Question: What is the measurement shown in the image?
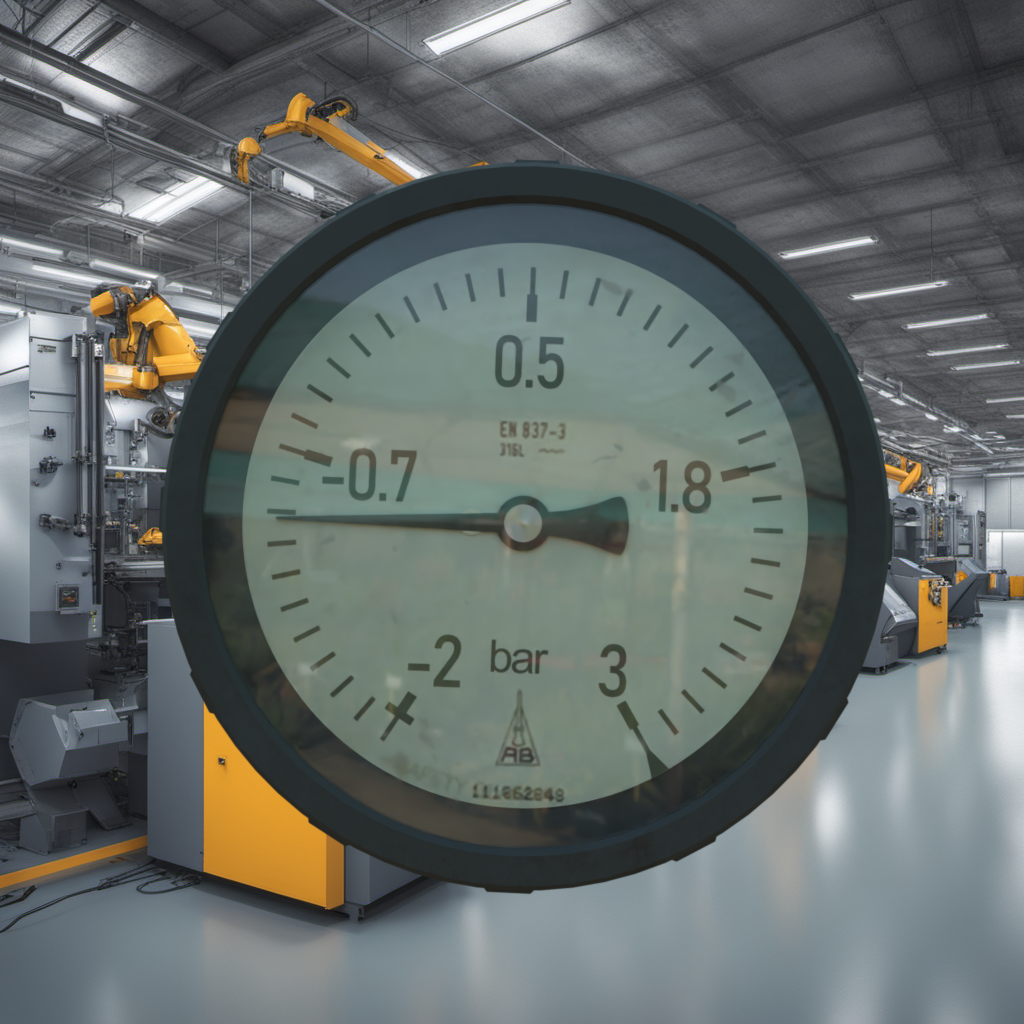
Answer: The result is -1.07
Question: What is the reading range of this measurement?
Answer: The range is from -2 to 3
Question: What is the minimum and maximum value range of this measurement?
Answer: The minimum value is -2 and the maximum value is 3